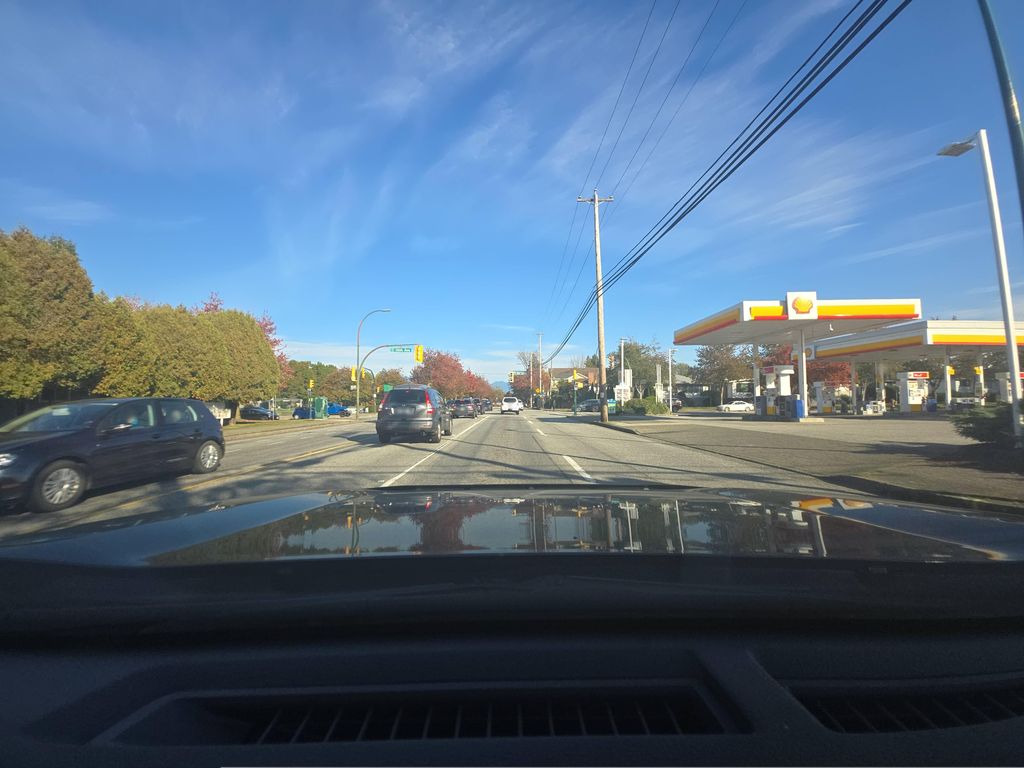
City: vancouver